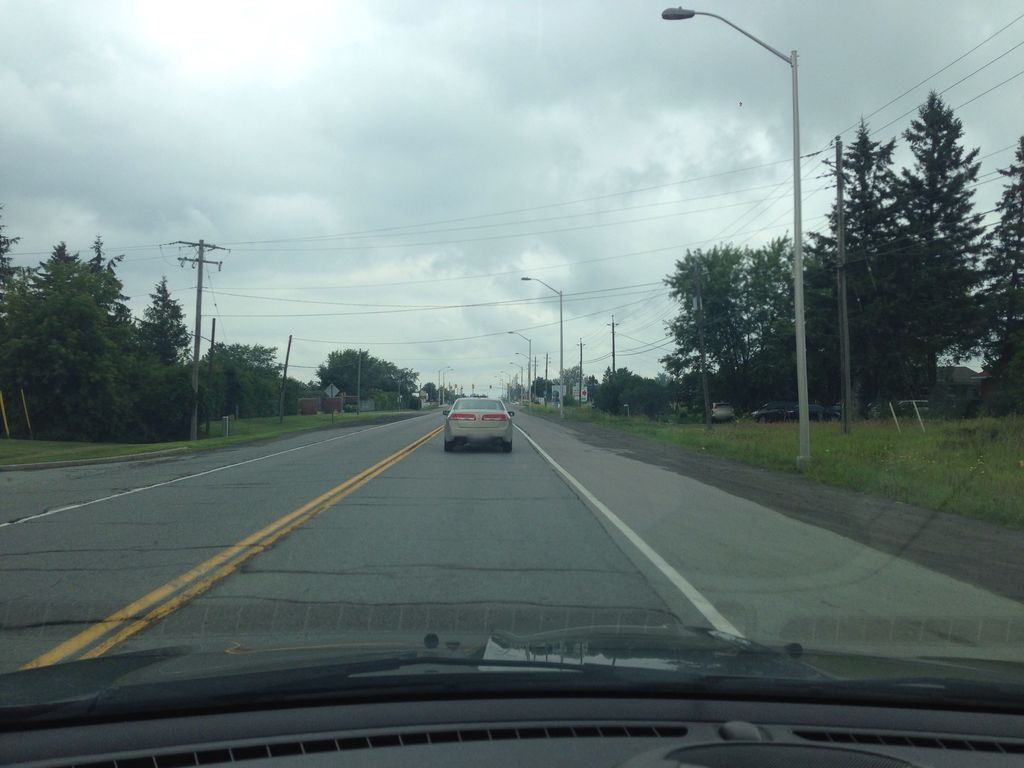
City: ottawa-gatineau